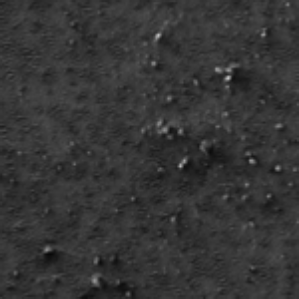
Label: frost